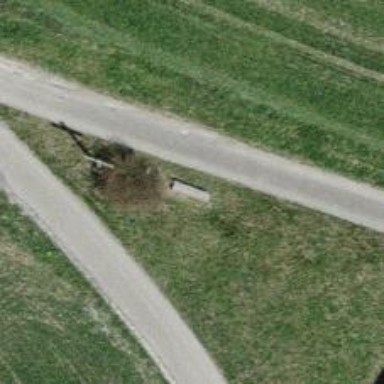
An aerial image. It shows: Bench for seating.